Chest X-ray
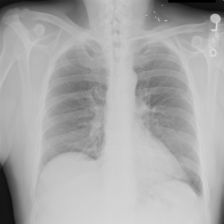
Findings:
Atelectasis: negative
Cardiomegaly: negative
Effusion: negative
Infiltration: negative
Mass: negative
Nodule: negative
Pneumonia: negative
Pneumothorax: negative
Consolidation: negative
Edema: negative
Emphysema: negative
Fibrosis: negative
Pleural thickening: negative
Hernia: negative